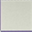
Piece: xx